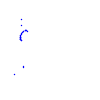
Particle: proton